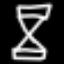
Label: hourglass